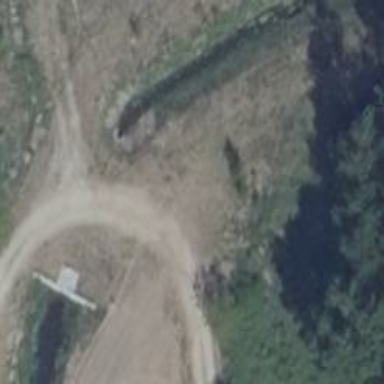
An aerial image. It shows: Gravel track with grade 4 quality.